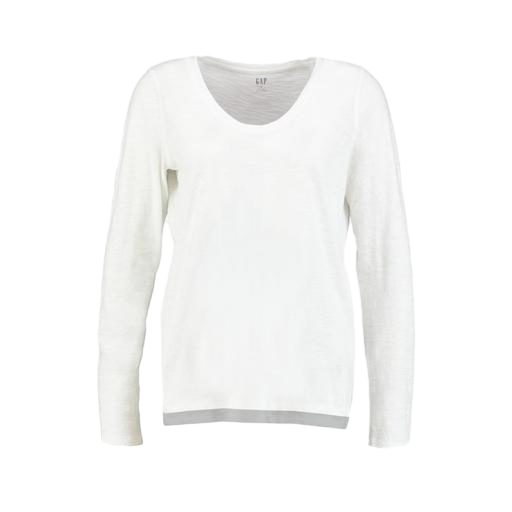
white long sleeve slub tee, white long-sleeve v-neck tee, white long-sleeved contrast-hem top, white background